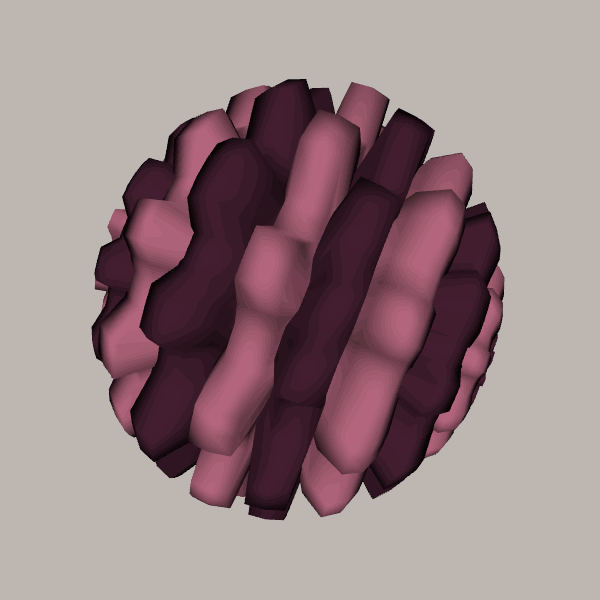
Background: light